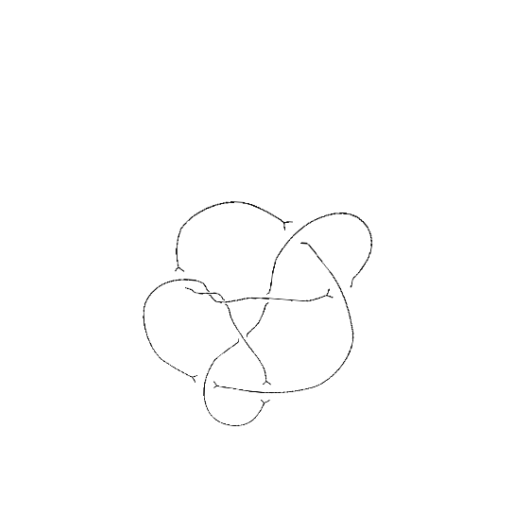
Crossing number: 9